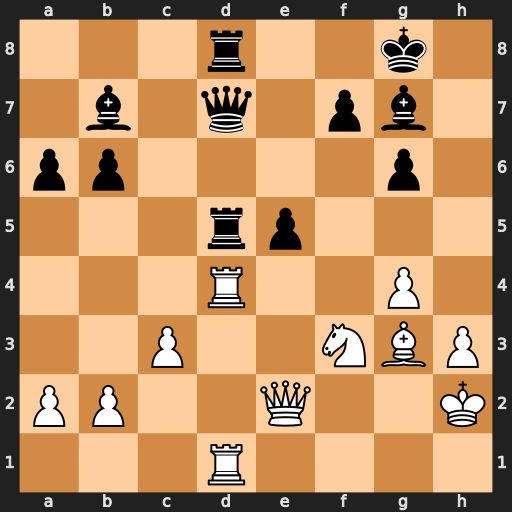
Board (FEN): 3r2k1/1b1q1pb1/pp4p1/3rp3/3R2P1/2P2NBP/PP2Q2K/3R4
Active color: w
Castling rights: -
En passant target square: -
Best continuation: Rxd5 Bxd5 c4